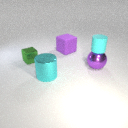
large purple metal sphere in front of small green metal cube